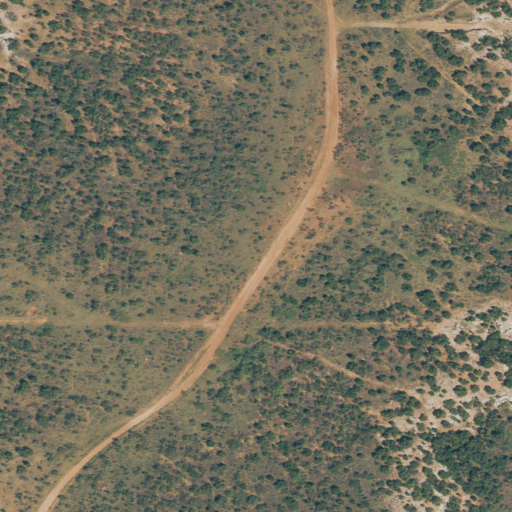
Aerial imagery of mountain in Texas named Keen Mountain containing only shrub